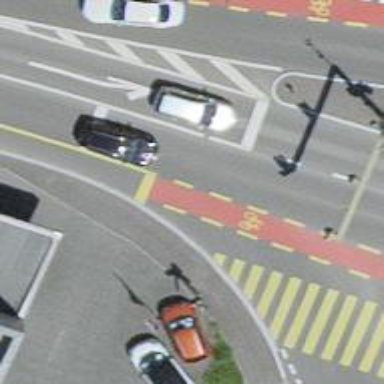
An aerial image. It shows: Road with traffic signals.